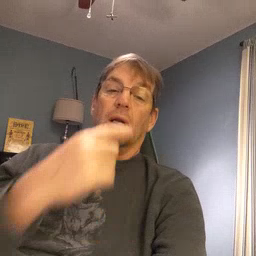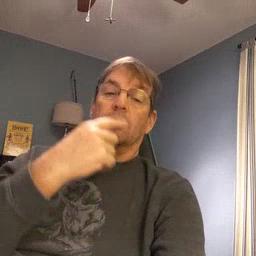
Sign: lips